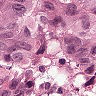
Metastatic tissue present: yes